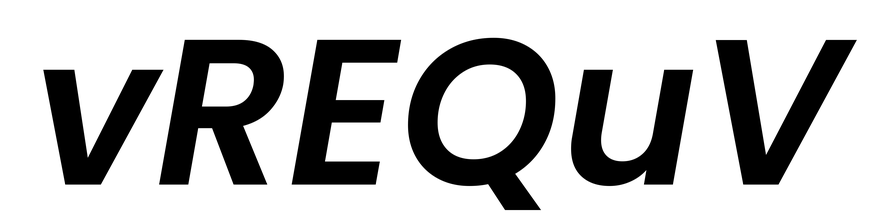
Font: Poppins-SemiBoldItalic